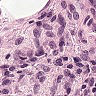
Metastatic tissue present: no